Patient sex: M
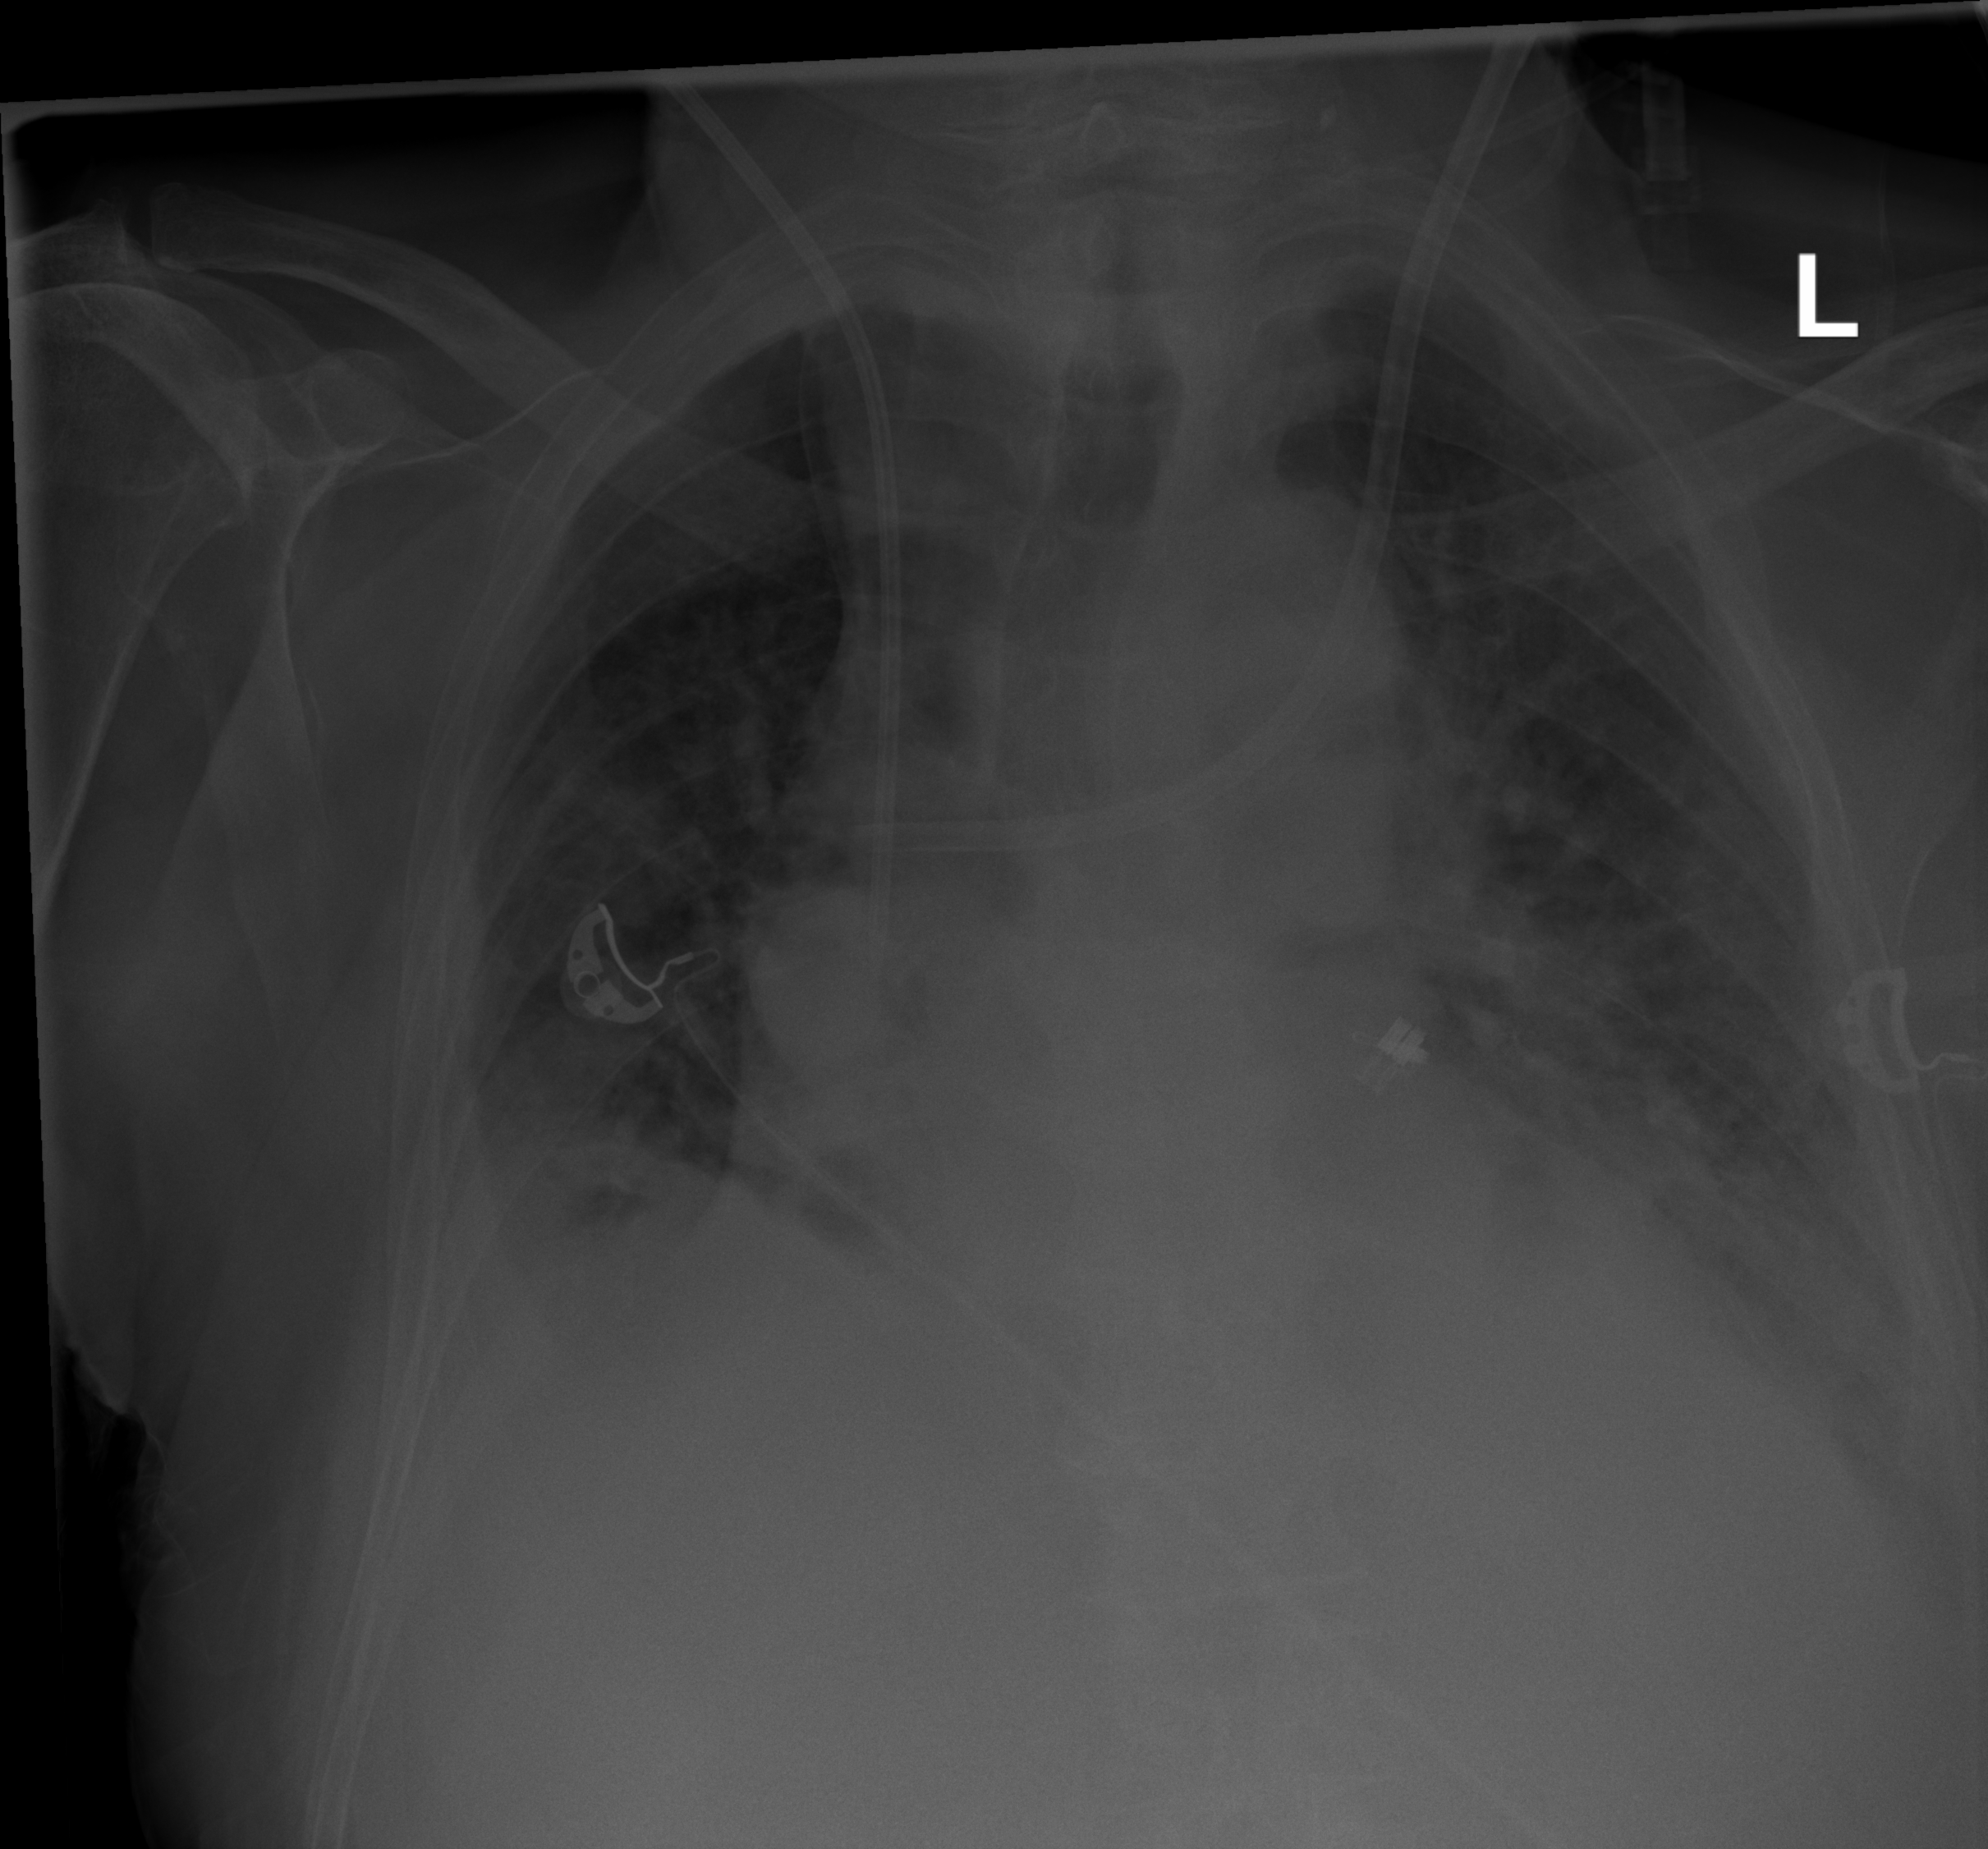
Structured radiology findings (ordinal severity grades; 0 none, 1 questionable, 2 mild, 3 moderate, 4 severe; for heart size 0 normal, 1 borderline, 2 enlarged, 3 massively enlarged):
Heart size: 2
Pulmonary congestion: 2
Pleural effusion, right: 2
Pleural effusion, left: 2
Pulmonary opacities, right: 2
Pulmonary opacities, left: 2
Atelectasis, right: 2
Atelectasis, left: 2